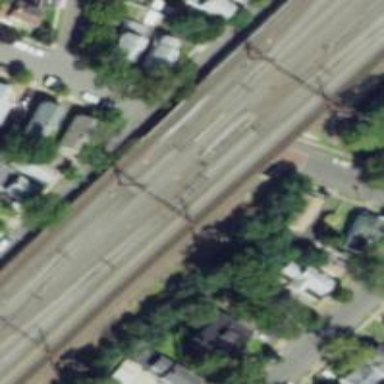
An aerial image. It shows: Railway track with contact lines for electrification.